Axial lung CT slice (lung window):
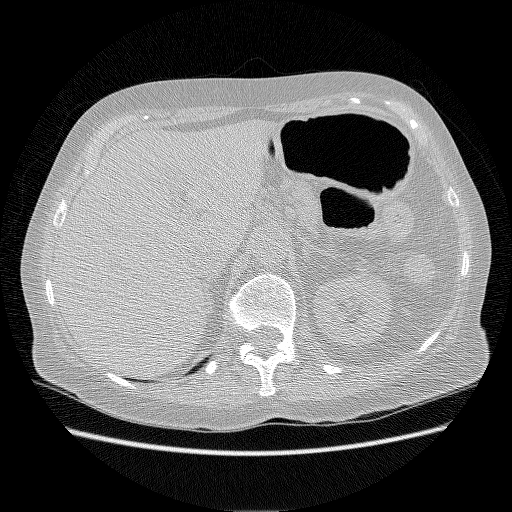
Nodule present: no